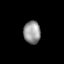
Tissue: lung
Cell type: Epithelial cells
Senescence score: 0.1348
Nuclear area (px): 374
Mean DAPI intensity: 151.385